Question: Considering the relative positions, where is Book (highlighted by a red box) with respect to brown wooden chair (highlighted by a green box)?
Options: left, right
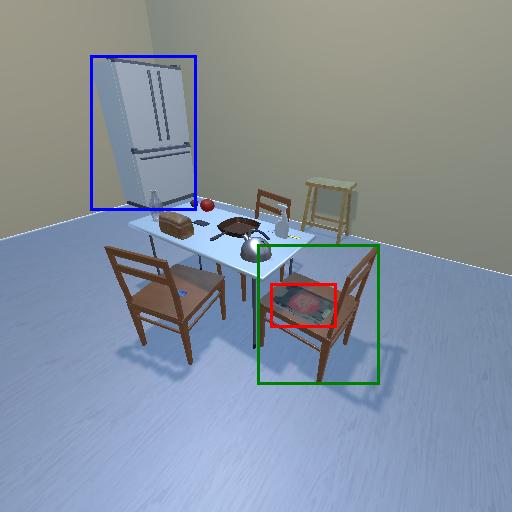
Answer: left